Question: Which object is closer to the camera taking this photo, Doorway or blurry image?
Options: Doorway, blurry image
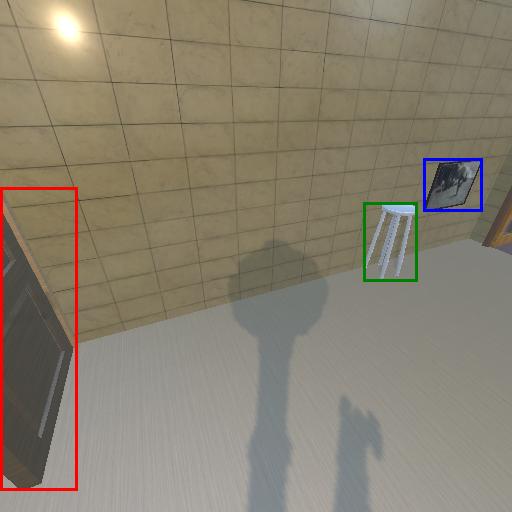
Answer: Doorway